Aerial crown-view tile of a tropical tree (Barro Colorado Island, Panama), acquired 20250818:
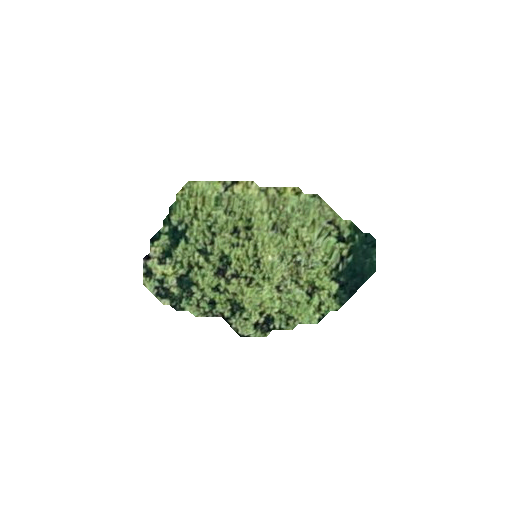
Species: Calophyllum longifolium
GBIF accepted scientific name: Calophyllum longifolium
Crown area: 37.835 m²